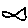
Label: fish